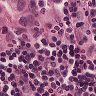
Metastatic tissue present: yes